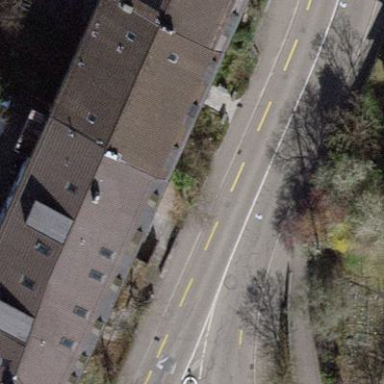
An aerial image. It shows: Apartments building with mansard roof.